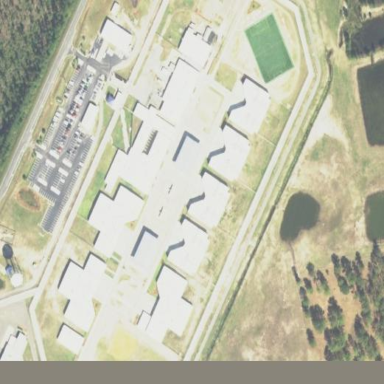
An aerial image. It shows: Prison.